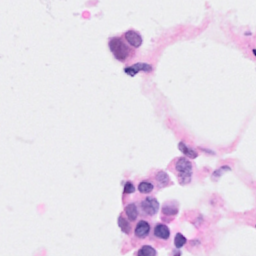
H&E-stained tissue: Breast